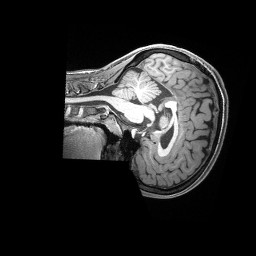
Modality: T1w
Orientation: sagittal
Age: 24
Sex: female
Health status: healthy
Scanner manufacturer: siemens
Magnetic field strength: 3 T
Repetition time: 2.4 s
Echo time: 0.00228 s